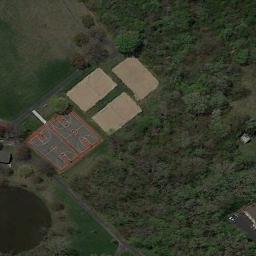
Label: basketball_court